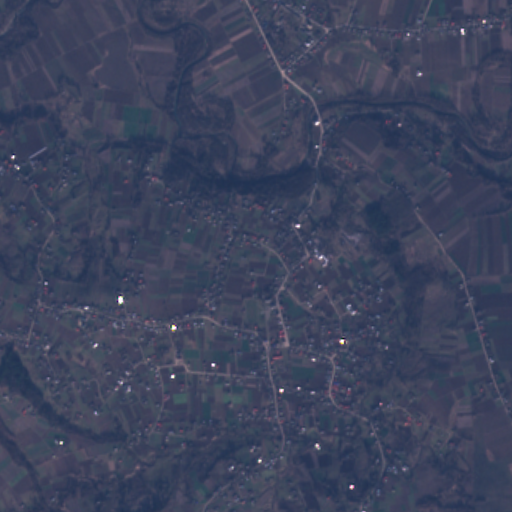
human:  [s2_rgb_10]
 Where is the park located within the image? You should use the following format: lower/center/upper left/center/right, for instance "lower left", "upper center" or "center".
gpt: The park is located in the center of the image.
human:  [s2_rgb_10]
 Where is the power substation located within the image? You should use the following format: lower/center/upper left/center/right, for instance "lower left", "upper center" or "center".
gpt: The power substation is located in the upper center of the image.
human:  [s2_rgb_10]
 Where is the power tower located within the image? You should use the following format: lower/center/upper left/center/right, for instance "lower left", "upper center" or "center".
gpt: The power tower is located in the upper of the image.
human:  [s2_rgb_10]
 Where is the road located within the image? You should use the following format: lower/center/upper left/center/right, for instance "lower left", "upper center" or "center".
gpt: There is no road in the image.